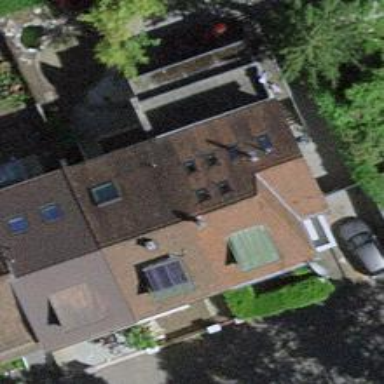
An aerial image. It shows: Terrace building.